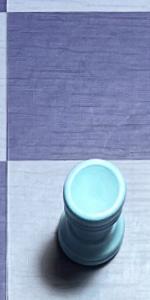
Label: Rook_White